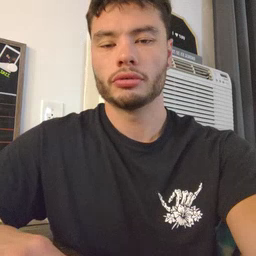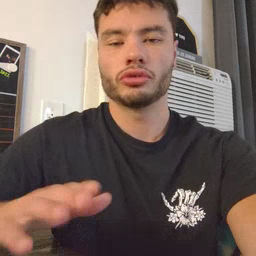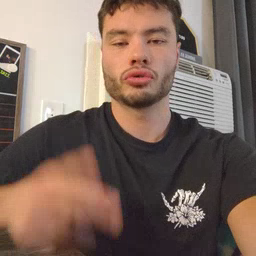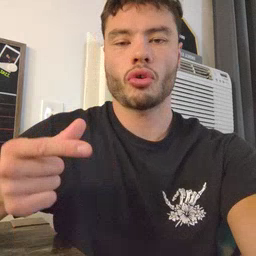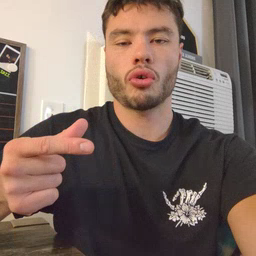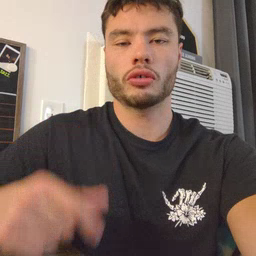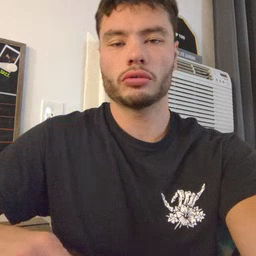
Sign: dog